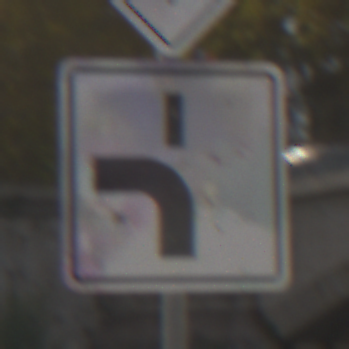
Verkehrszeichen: VerlaufVorfahrtsstrasse5
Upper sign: Vorfahrtsstrasse
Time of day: MorningAfternoon
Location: Outdoor (Suburban)
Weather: PartlyCloudy
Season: NotSpecified
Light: Natural